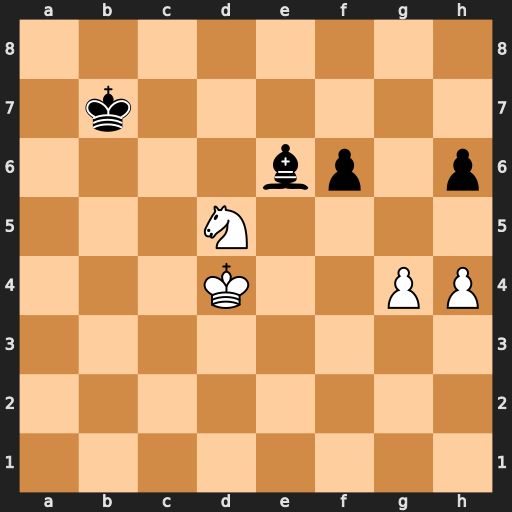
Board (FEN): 8/1k6/4bp1p/3N4/3K2PP/8/8/8
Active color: w
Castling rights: -
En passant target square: -
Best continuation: Nxf6 Kc7 Ke5